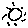
Label: sun